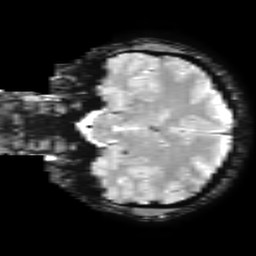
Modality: T2starw
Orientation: coronal
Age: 32
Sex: male
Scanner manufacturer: ge
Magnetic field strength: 3 T
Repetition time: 0.65 s
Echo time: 0.02 s